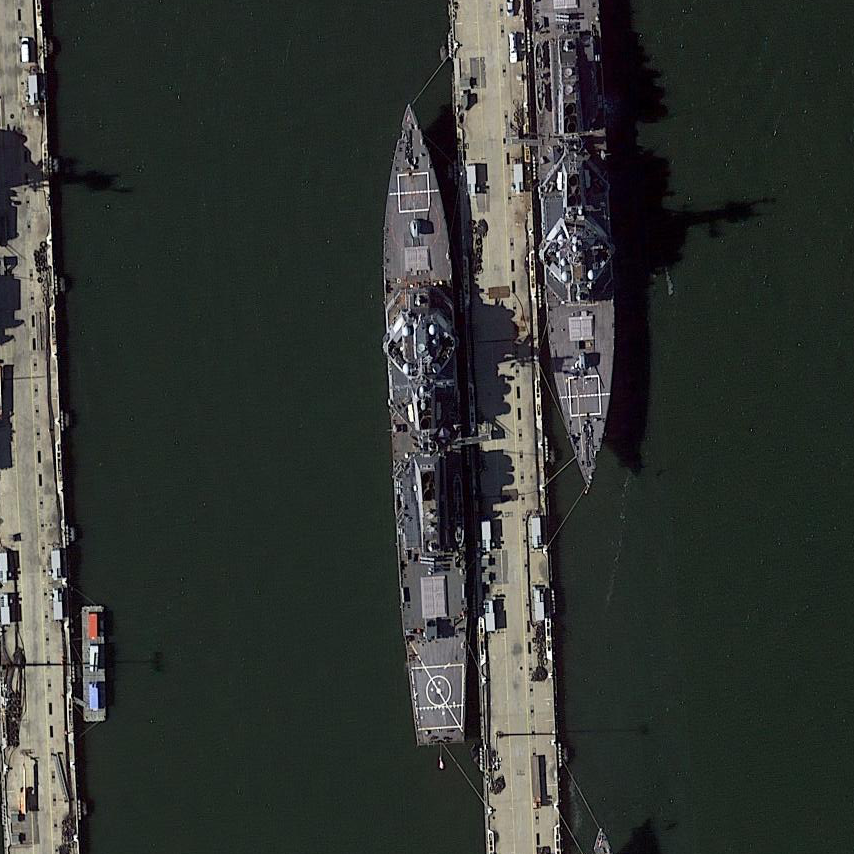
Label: Arleigh_Burke-class_destroyer